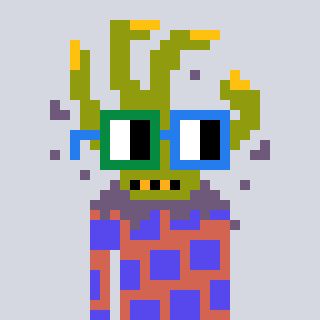
a pixel art character with square green and blue glasses, a zombie-hand-shaped head and a peachy-colored body on a cool background